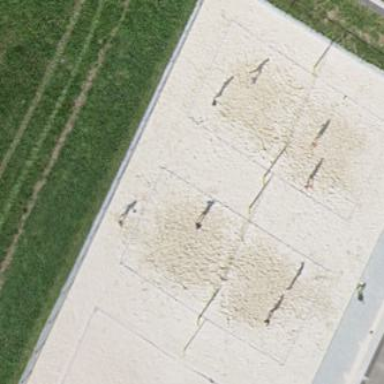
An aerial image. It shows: Sandy pitch for beach volleyball.